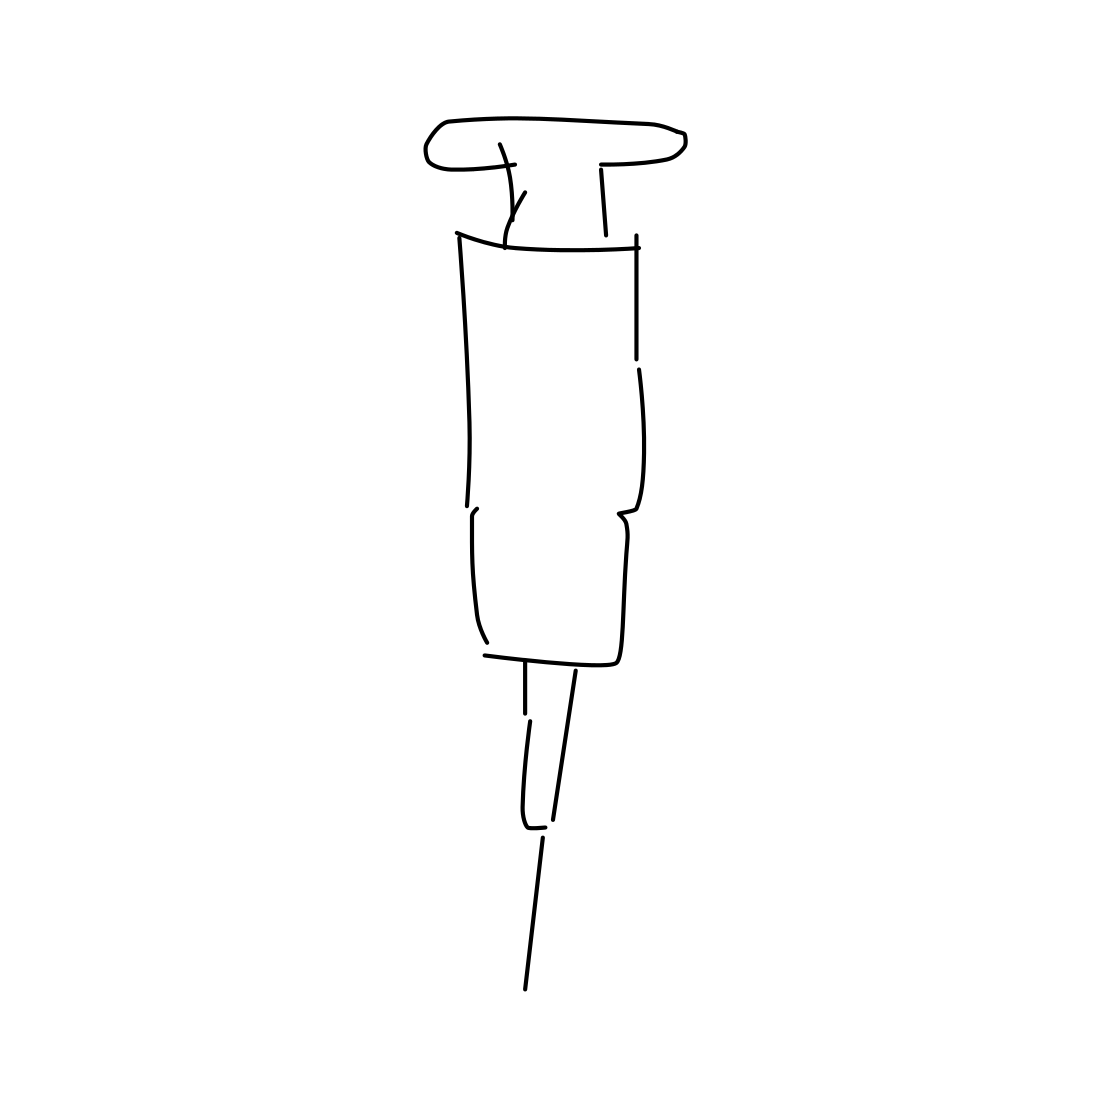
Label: syringe